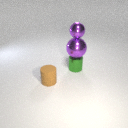
small purple metal sphere above small green metal cylinder